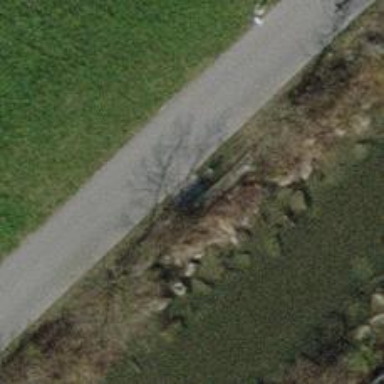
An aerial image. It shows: Bench for seating.